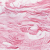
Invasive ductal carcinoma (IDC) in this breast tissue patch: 0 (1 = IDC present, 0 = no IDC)